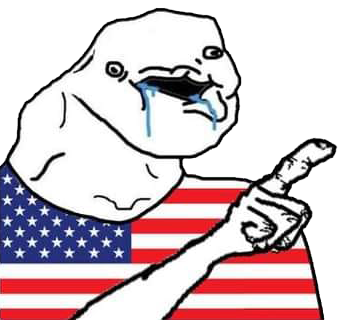
Label: 5_Brainlet